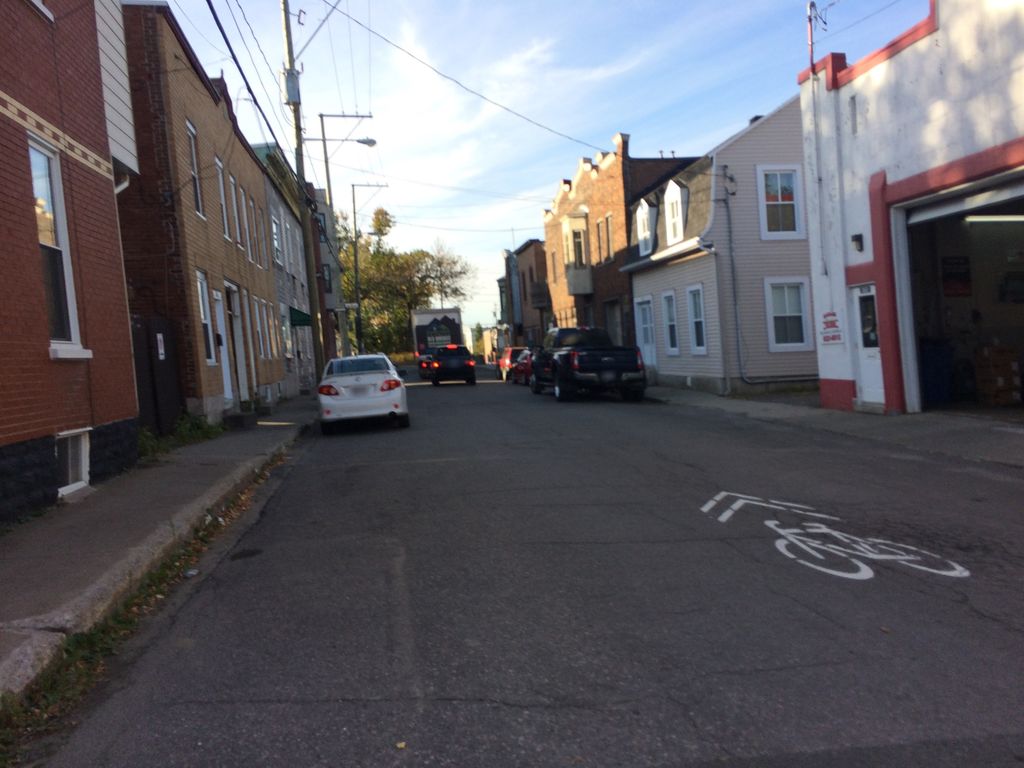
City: quebec_city